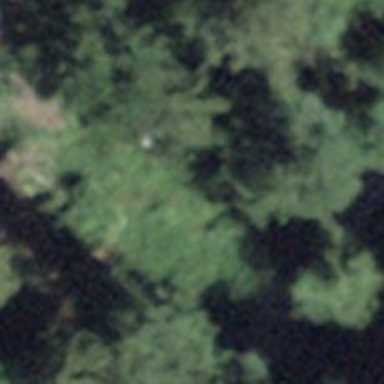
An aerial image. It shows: Bench.